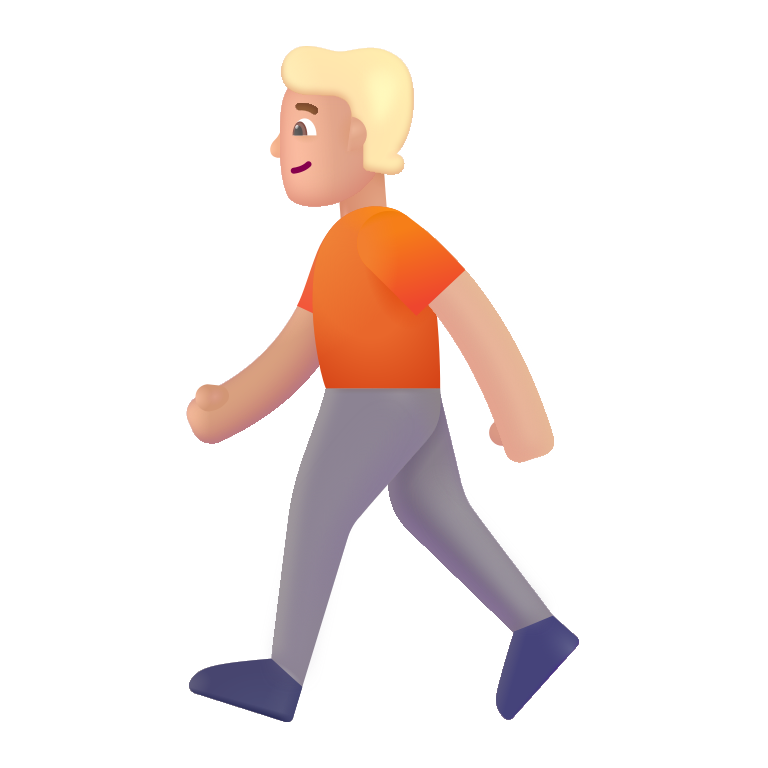
person walking color  light